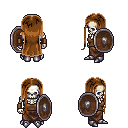
a pixel art fantasy rpg character, male body template, skeleton, brown pirate shirt, robe skirt, brown extra-long hairstyle, leather bracers, metal boots, shield, four views (front, back, left, right), 2x2 character sprite sheet, small pixel art, hard edges, no anti-aliasing